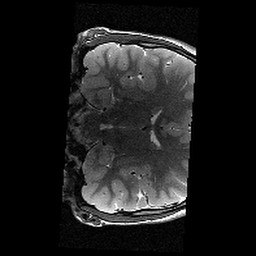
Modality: T2w
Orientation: coronal
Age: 12
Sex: male
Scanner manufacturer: siemens
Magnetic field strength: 3 T
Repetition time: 9.23 s
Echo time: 0.067 s